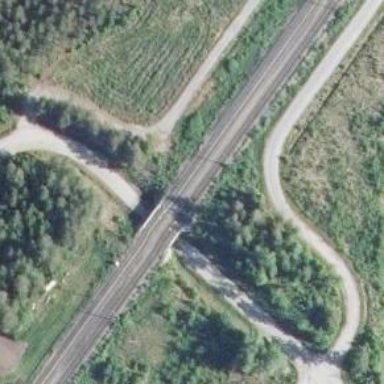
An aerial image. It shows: Siding railway line with electrified contact line for the trains.